【题型】解答题　【知识点】立体几何　【难度】easy
如图，正四面体 $P-ABC$ 中，棱长为 2，$PA$ 的中点为 $M$。求：

\vspace{1em}
\noindent
(1) 二面角 $M-BC-P$ 的大小；

\vspace{1em}
\noindent
(2) 点 $P$ 到平面 $BMC$ 的距离
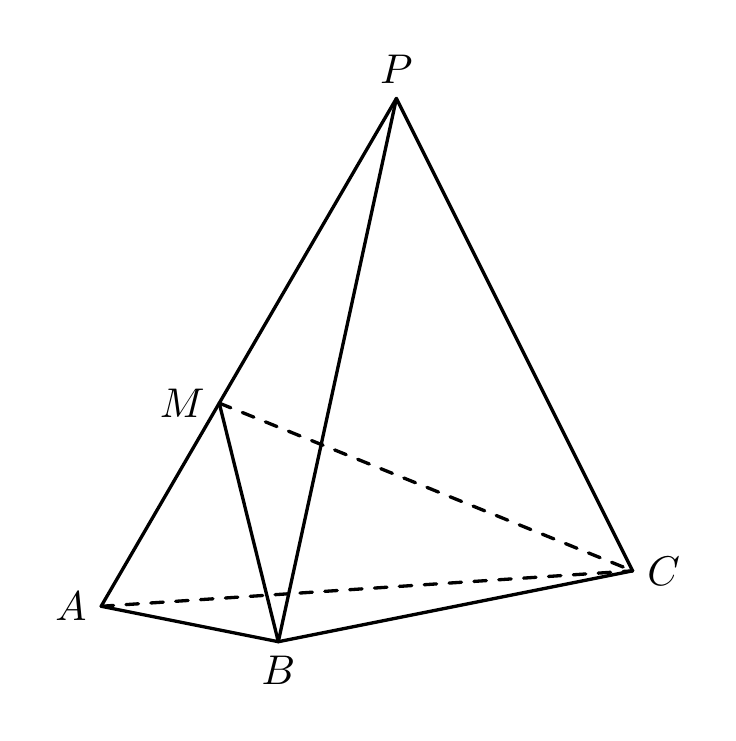
【解答】
【详解】(1) 取 $BC$ 的中点 $O$，连接 $OM, OP$。

在正四面体 $P-ABC$ 中，$PA$ 的中点为 $M$，则 $BM \perp PA$，$CM \perp PA$，$BM = CM = \sqrt{3}$。

因为 $O$ 为 $BC$ 的中点，所以 $OM \perp BC$，$OP \perp BC$，所以 $\angle POM$ 即为二面角 $M-BC-P$ 的平面角。

因为 $BM \cap CM = M$，$BM, CM \subset$ 平面 $BMC$，所以 $PA \perp$ 平面 $BMC$。

又 $OM \subset$ 平面 $BMC$，所以 $PA \perp OM$。

在 $\text{Rt}\triangle POM$ 中，$PM = 1$，$OP = \sqrt{3}$，则 $\sin\angle POM = \frac{PM}{OP} = \frac{\sqrt{3}}{3}$，

所以二面角 $M-BC-P$ 的大小为 $\boldsymbol{\arcsin\frac{\sqrt{3}}{3}}$。

\vspace{1em}
\noindent
(2) 由 (1) 知 $PM \perp$ 平面 $BMC$，

所以线段 $PM$ 的长度即为点 $P$ 到平面 $BMC$ 的距离，

所以点 $P$ 到平面 $BMC$ 的距离为 $\boldsymbol{1}$。
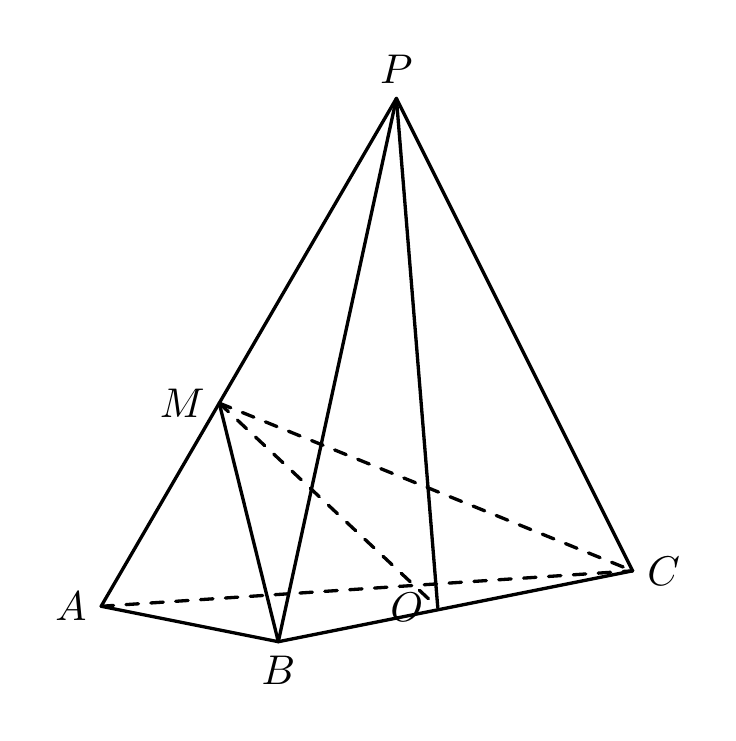